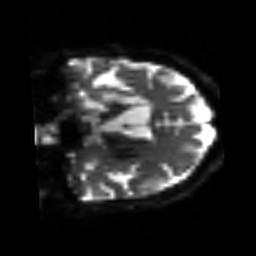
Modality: sbref
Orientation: coronal
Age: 75
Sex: female
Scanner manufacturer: siemens
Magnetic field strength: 3 T
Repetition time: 3.2 s
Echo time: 0.081 s